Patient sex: F
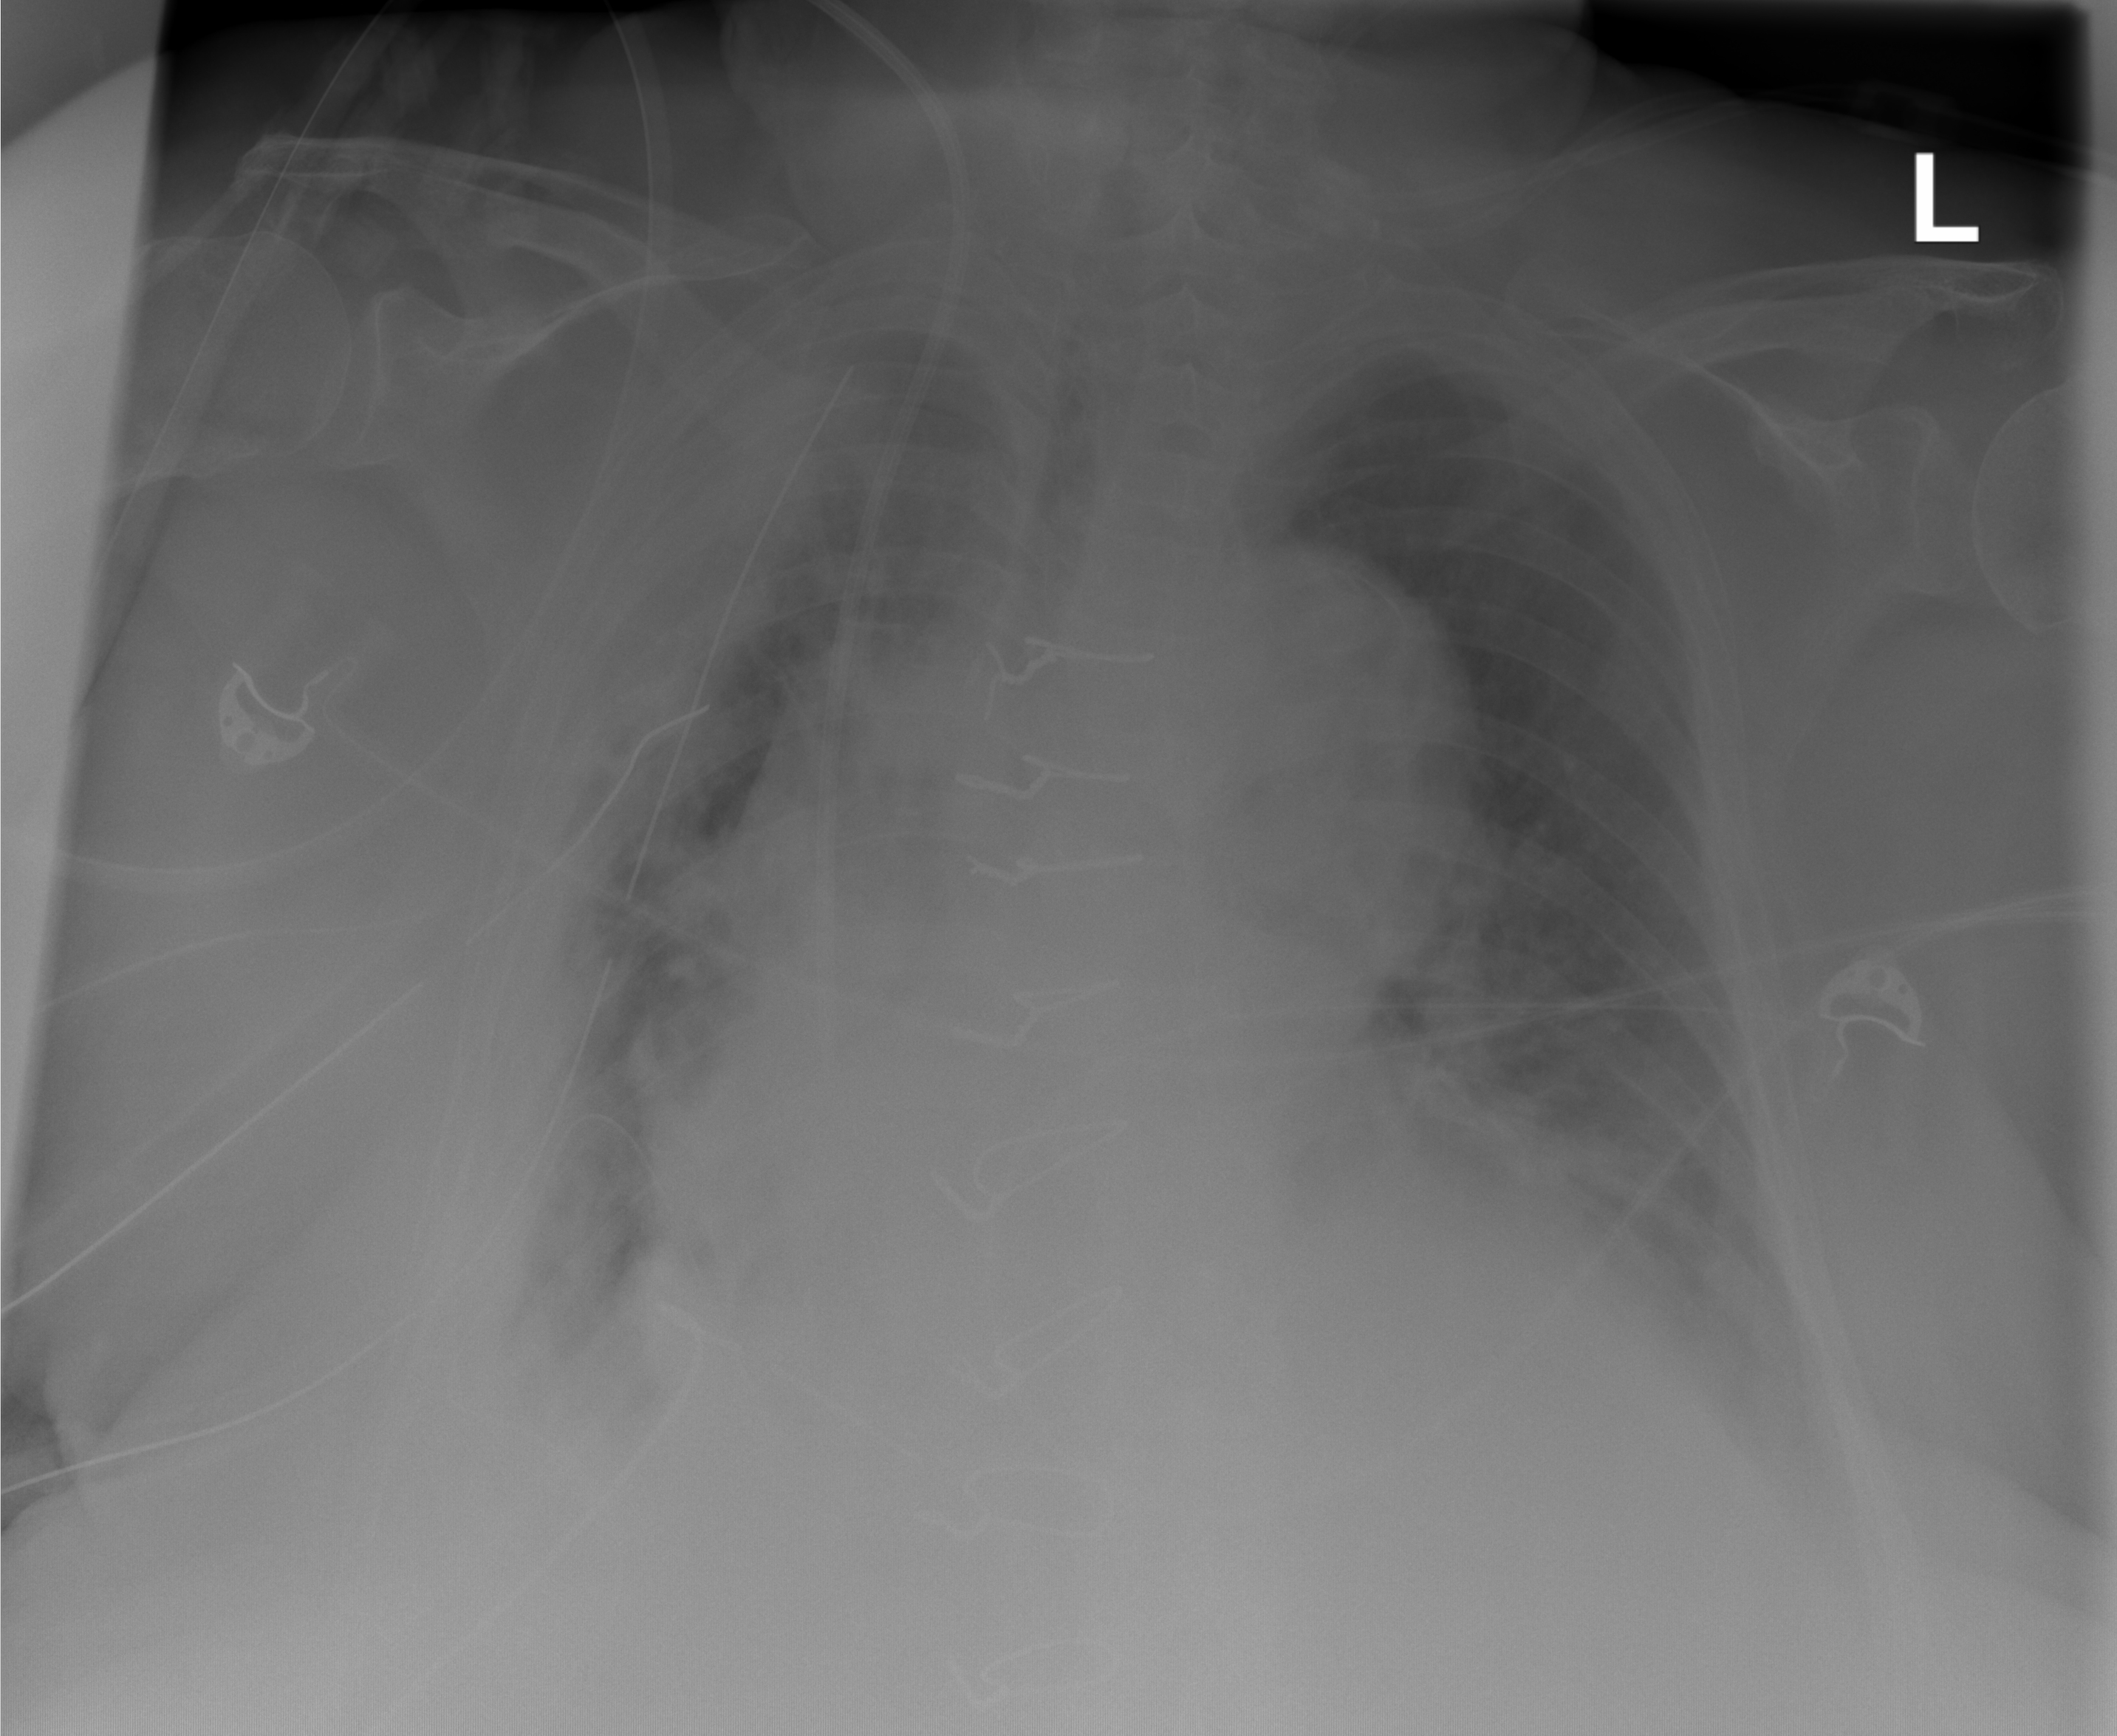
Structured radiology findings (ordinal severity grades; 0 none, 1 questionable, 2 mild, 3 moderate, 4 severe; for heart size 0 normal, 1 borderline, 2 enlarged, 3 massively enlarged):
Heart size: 0
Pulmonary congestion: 0
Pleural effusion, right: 3
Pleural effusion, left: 2
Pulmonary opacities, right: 0
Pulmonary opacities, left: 0
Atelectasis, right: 4
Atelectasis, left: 1